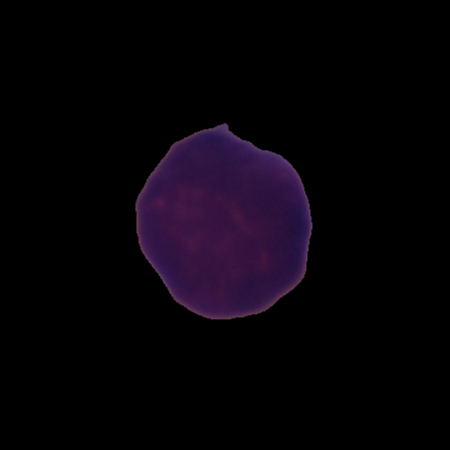
Label: healthy